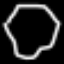
Label: octagon